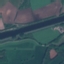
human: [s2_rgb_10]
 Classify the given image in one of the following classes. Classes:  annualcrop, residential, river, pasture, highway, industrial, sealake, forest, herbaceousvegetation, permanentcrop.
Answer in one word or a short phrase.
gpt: River